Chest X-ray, PA view. Patient: 50 years old, sex M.
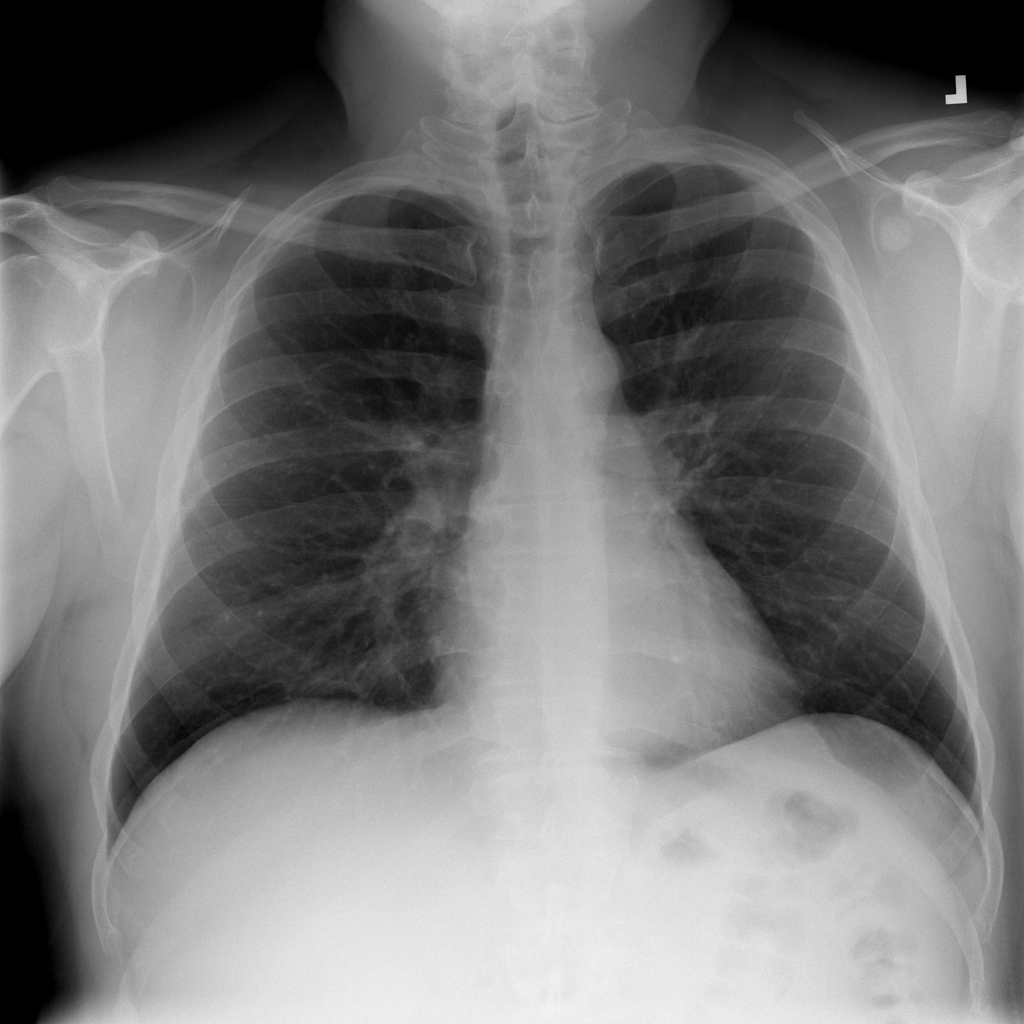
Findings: No Finding